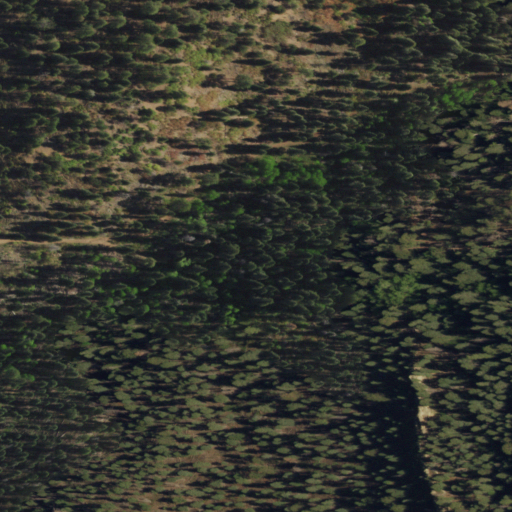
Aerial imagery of valley in New Mexico named Cañon Madera containing evergreen forest and deciduous forest